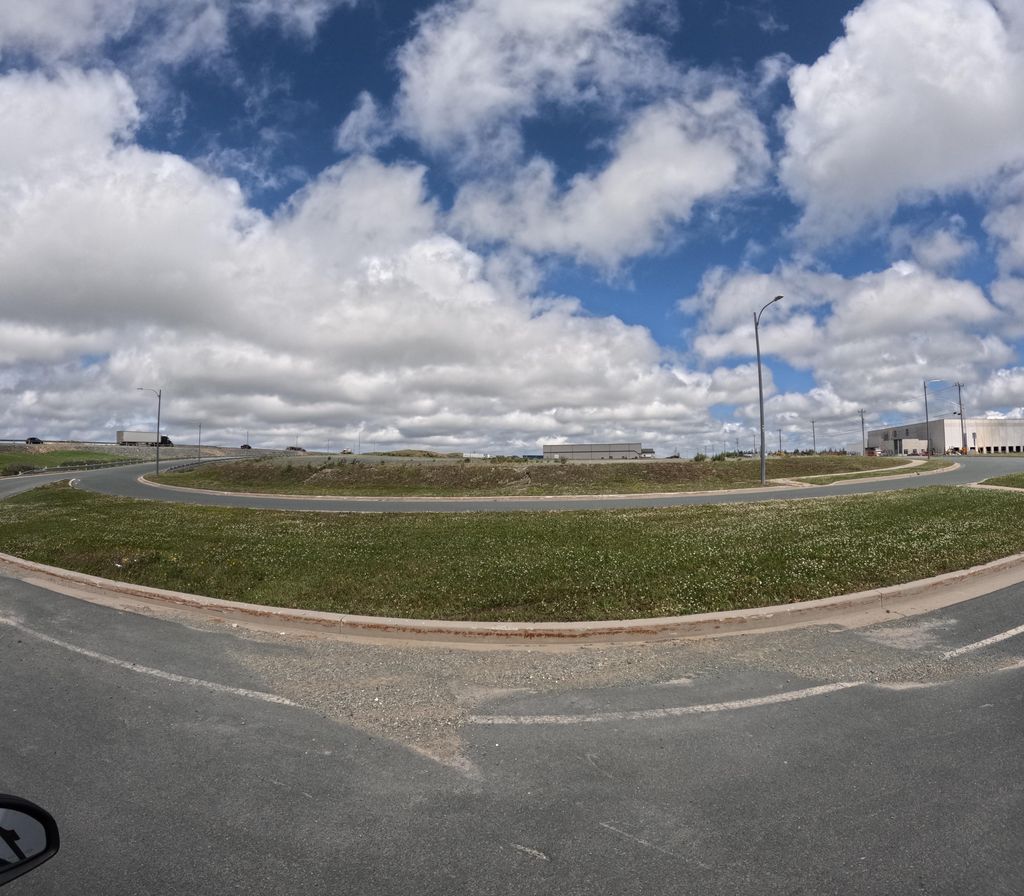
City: st_johns